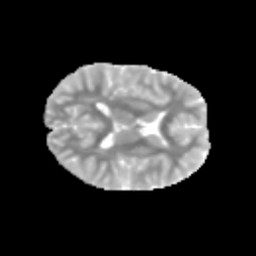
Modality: MD
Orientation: axial
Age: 10
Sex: female
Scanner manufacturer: siemens
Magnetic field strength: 3 T
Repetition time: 3.8 s
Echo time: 0.07 s